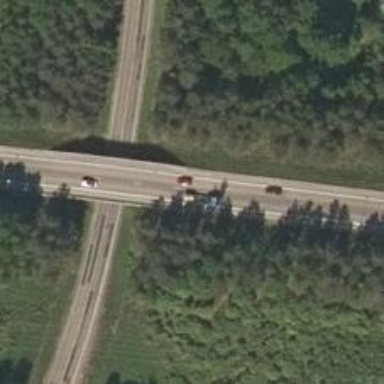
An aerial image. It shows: Motorway bridge with asphalt surface. It is part of trunk highway.